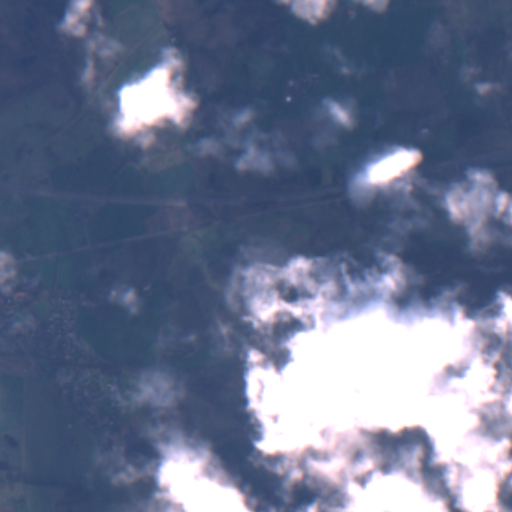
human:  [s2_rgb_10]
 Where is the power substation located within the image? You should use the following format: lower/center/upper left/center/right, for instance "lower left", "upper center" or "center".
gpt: The power substation is located in the center of the image.
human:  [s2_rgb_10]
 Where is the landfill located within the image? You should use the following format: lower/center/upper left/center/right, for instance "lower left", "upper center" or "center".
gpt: There is no landfill in the image.